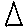
Label: triangle